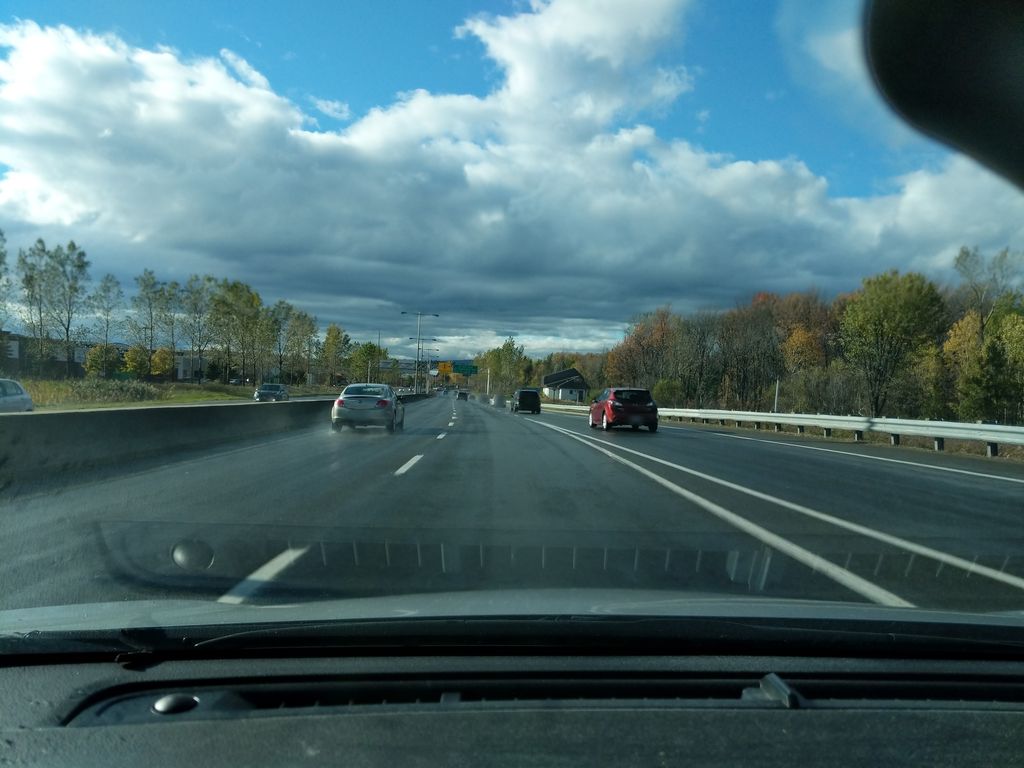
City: quebec_city